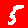
Digit: 5